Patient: sex M, age 51
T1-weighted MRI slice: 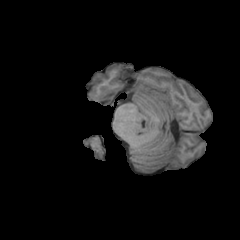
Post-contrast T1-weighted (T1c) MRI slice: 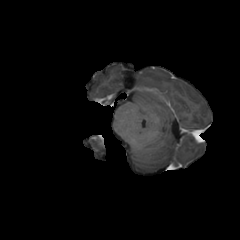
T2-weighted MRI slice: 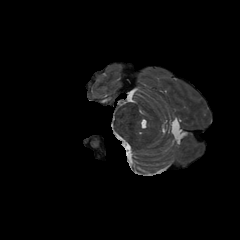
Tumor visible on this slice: no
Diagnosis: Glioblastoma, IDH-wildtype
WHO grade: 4